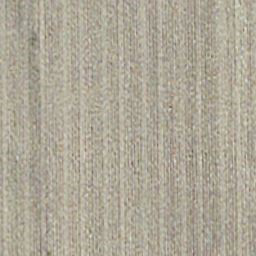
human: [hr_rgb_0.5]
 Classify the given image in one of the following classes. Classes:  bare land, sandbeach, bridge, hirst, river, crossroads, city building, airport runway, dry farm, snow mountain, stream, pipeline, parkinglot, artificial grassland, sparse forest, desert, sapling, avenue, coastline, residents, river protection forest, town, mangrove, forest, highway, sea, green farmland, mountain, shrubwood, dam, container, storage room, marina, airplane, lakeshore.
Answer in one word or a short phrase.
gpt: dry farm